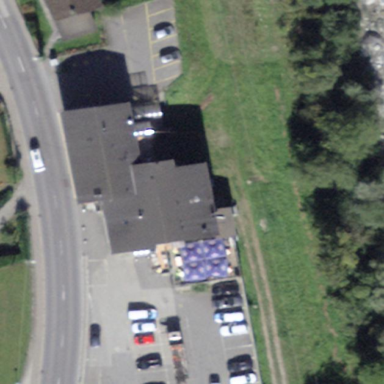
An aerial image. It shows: Retail building.